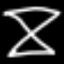
Label: hourglass